Question: i would to know how can i parse date and time which we choose from date time picker into standard 'date('YmdHis')' type of results?
'''
$datetime = date('YmdHis);
'''

eg date picker return result '11/13/2012' and time picker result is '2.30 AM', now i need to know how to joining them together and convert it to '20121113023000' format?
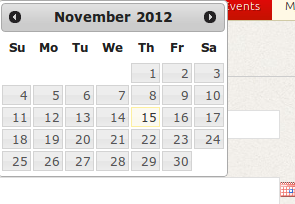
Answer: '''
echo date("YmdHis",strtotime('11/13/2012 2.30 AM'));
'''
or
'''
$data = $_POST['date_picker']." ".$_POST['time_picker'];
echo date("YmdHis",strtotime($data));
'''
this will output that in required format
outputs
'''
20121113023000
'''